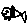
Label: fish